Interaction volume radius: 5 \u00c5
Interaction volume height: 15 \u00c5
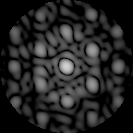
Disorder parameter: 0.4846